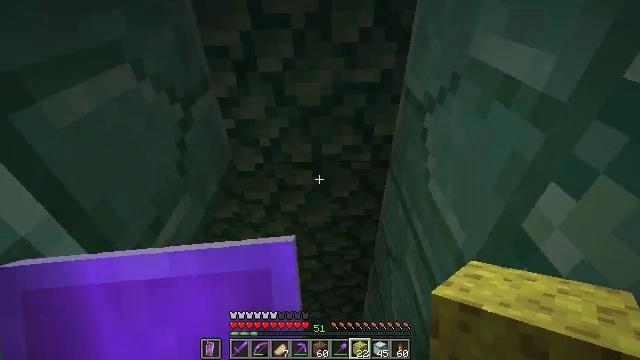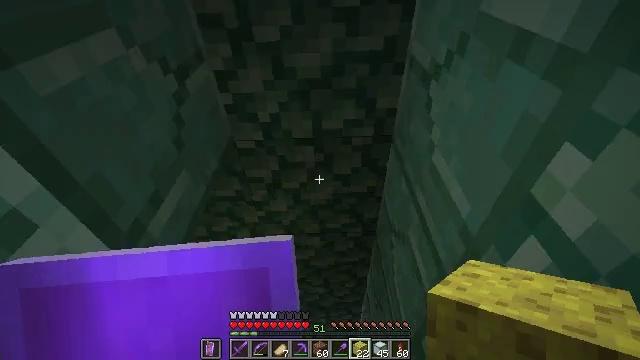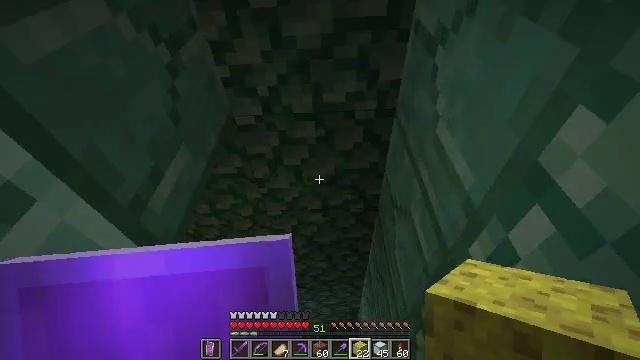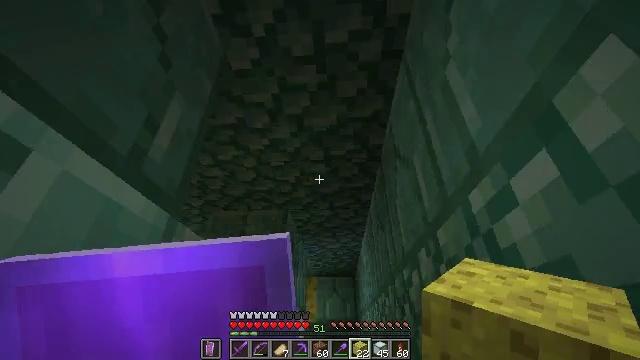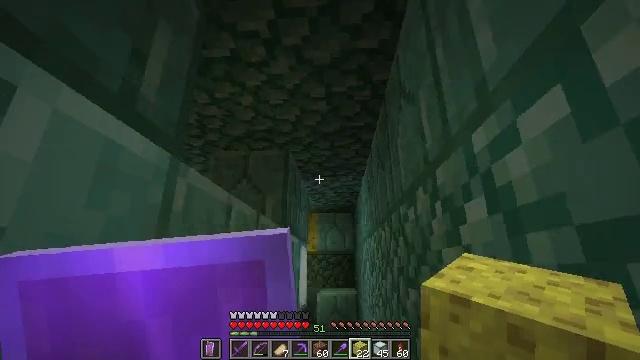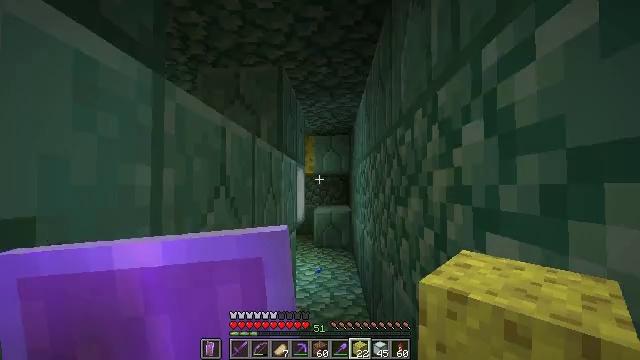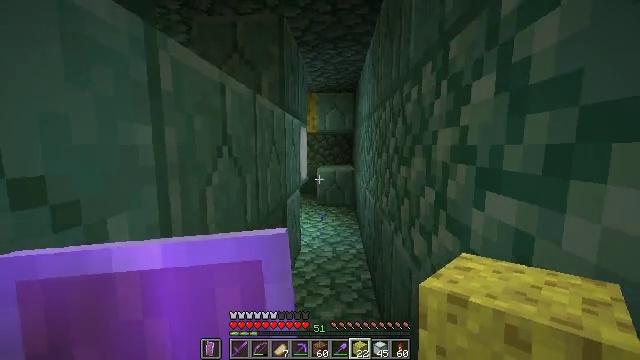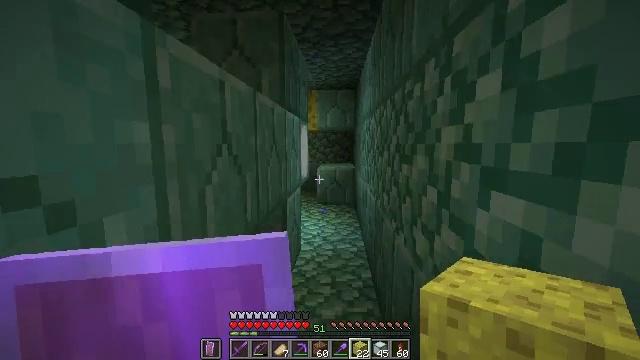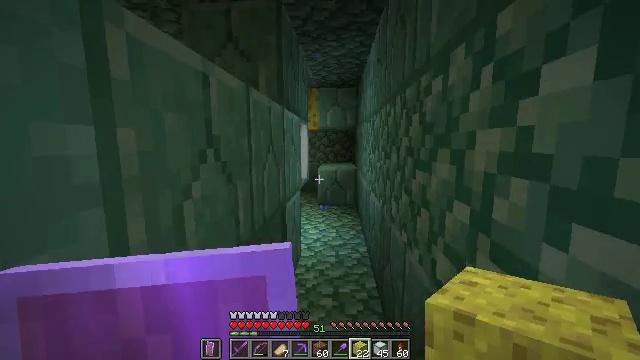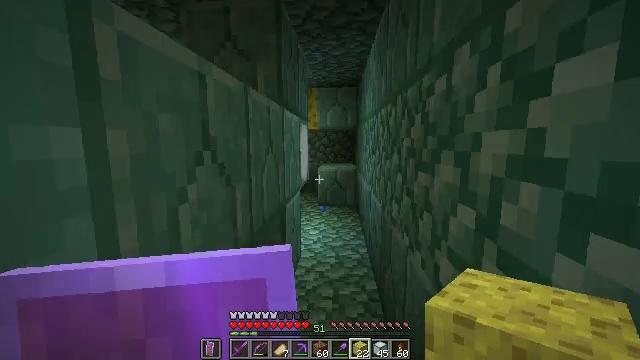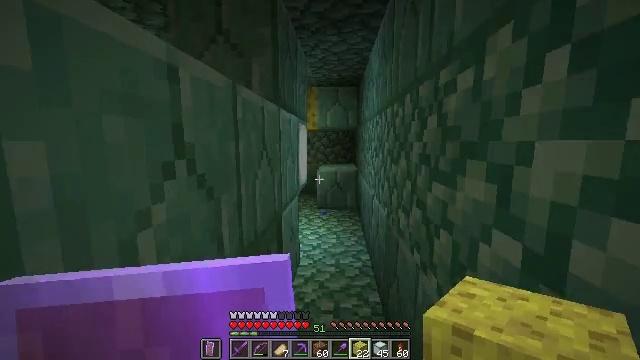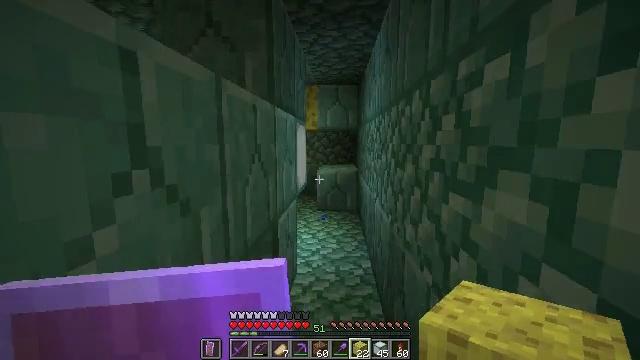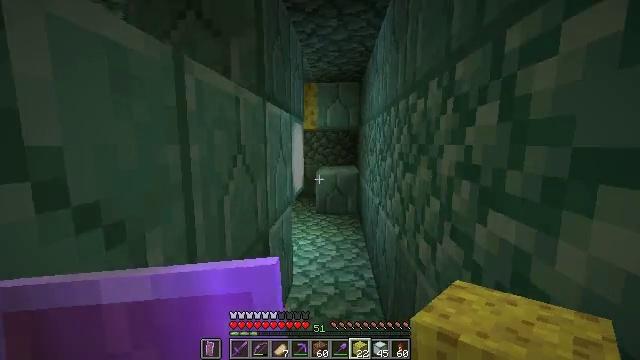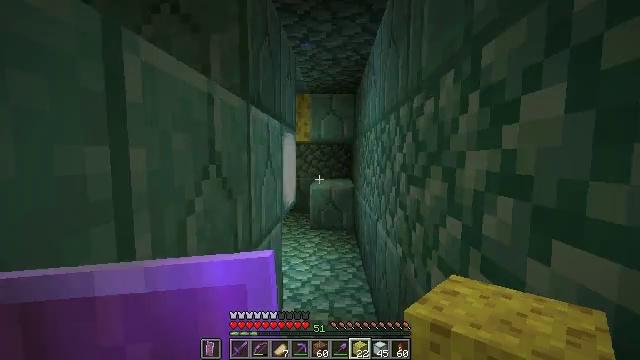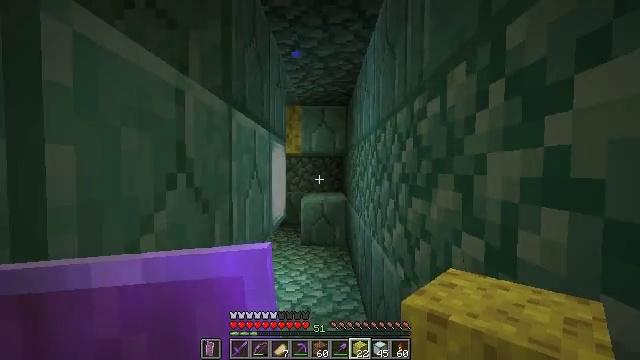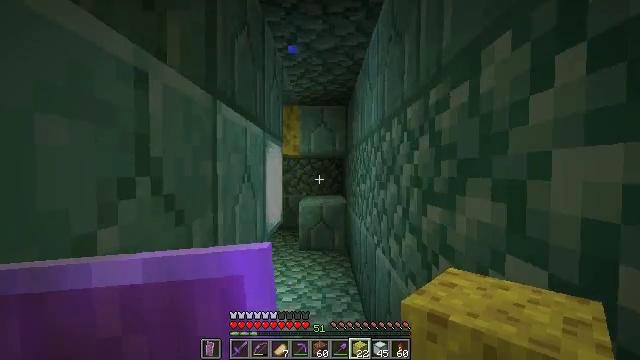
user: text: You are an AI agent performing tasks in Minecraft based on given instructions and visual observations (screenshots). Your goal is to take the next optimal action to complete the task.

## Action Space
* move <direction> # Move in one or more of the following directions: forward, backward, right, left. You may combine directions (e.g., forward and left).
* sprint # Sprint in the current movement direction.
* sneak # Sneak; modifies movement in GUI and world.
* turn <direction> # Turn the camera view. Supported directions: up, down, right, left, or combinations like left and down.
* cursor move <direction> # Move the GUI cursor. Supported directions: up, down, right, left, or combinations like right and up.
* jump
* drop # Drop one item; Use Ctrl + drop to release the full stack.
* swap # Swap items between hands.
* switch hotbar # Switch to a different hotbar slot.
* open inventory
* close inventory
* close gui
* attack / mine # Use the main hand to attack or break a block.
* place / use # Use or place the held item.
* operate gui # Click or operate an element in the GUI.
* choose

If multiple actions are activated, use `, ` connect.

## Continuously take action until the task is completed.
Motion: motion action
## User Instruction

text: Break the wet sponge block.
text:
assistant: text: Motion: turn left and down
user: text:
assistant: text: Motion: turn down
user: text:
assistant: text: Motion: turn down
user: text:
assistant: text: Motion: turn down
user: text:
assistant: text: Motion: turn down
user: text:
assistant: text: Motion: turn down
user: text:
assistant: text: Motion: move forward
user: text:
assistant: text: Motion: move forward
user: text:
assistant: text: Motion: move forward
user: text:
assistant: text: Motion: move forward
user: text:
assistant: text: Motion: move forward
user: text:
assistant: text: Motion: move forward
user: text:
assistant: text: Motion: move forward, turn right and up
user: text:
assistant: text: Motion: move forward, turn right and up
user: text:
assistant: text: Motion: move forward
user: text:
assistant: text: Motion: move forward
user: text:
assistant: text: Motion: move forward and move right
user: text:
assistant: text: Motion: move forward and move right
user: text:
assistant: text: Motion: move forward and move right
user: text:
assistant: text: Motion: move forward and move right, turn left
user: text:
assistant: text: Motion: move forward and move right, turn left
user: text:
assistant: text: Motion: move forward, turn left
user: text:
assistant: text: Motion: move forward
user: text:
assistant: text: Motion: move forward, turn left
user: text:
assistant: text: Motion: move forward
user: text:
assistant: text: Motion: move forward
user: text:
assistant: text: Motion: move forward
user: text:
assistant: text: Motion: move forward
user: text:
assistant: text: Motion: move forward
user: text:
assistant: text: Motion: move forward, turn left and up